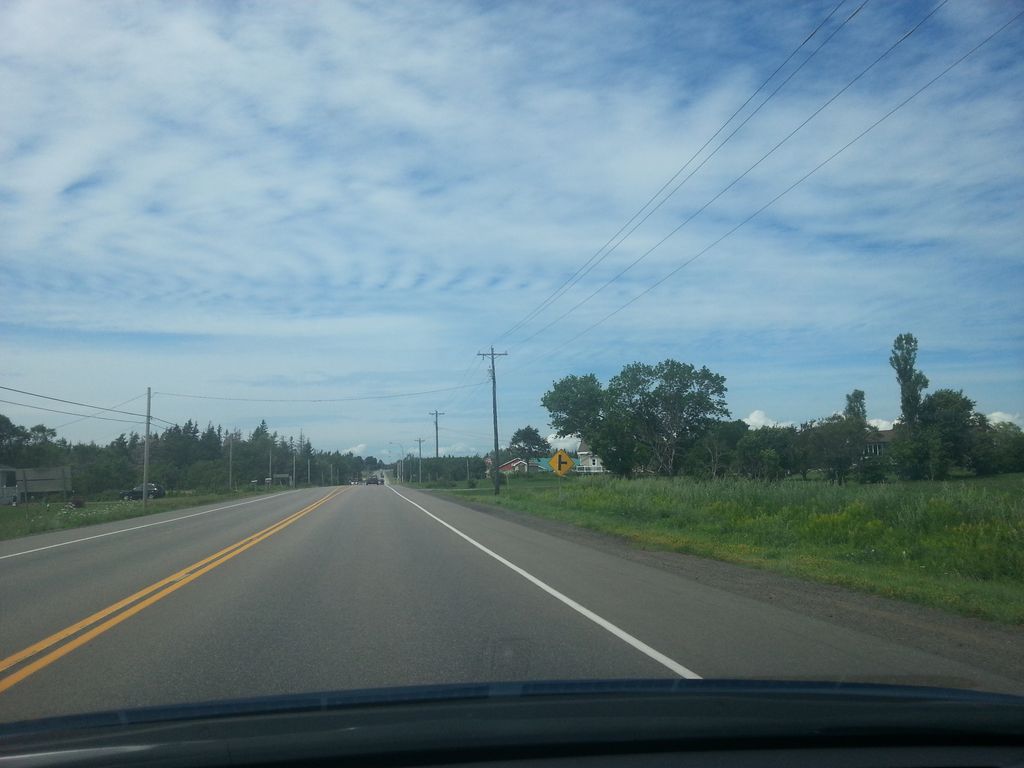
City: charlottetown